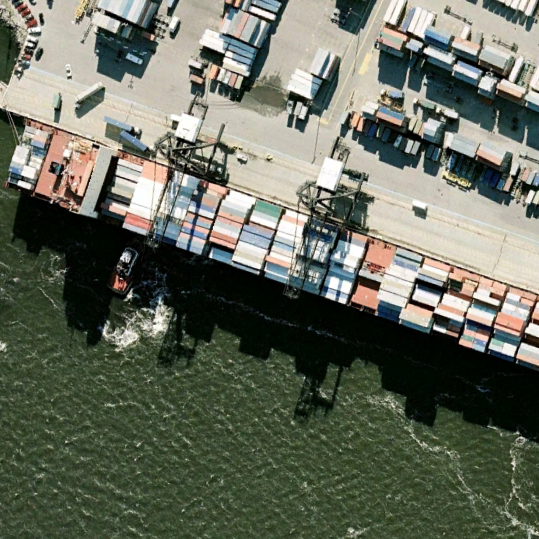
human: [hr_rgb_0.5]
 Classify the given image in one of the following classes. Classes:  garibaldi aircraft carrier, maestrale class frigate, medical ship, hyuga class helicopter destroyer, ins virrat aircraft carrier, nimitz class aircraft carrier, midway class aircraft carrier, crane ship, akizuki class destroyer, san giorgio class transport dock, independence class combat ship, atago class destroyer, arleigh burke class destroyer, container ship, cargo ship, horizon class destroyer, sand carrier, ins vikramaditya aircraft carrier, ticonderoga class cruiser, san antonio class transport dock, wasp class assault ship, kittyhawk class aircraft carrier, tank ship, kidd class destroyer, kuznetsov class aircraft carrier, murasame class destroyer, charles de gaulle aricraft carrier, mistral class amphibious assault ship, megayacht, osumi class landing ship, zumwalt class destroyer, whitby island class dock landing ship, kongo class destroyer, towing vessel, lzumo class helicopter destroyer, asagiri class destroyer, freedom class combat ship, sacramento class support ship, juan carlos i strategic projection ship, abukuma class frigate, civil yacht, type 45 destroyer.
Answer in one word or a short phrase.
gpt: Container ship